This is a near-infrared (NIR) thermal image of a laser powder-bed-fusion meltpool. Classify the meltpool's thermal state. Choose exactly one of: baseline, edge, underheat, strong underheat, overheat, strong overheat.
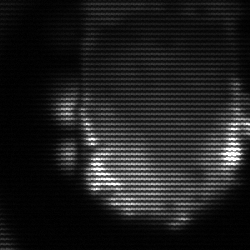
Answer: baseline